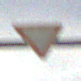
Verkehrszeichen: VorfahrtGewaehren
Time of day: SunriseSunset
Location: Outdoor (Nature)
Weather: PartlyCloudy
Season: Summer
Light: Natural